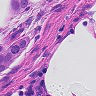
Metastatic tissue present: yes